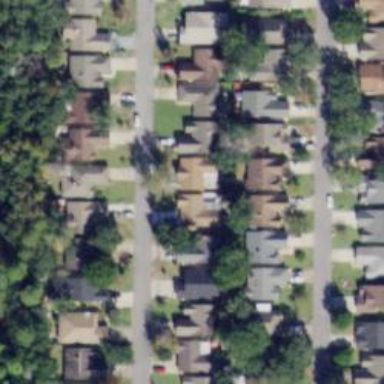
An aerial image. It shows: Residential area composed of single-family homes.